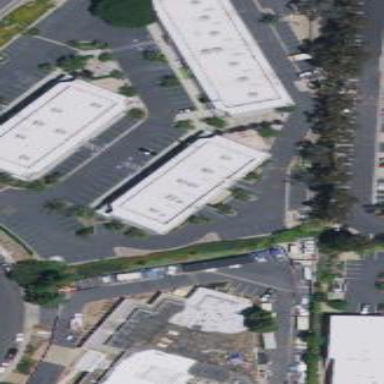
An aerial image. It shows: Office building.